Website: crate-barrel
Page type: payment
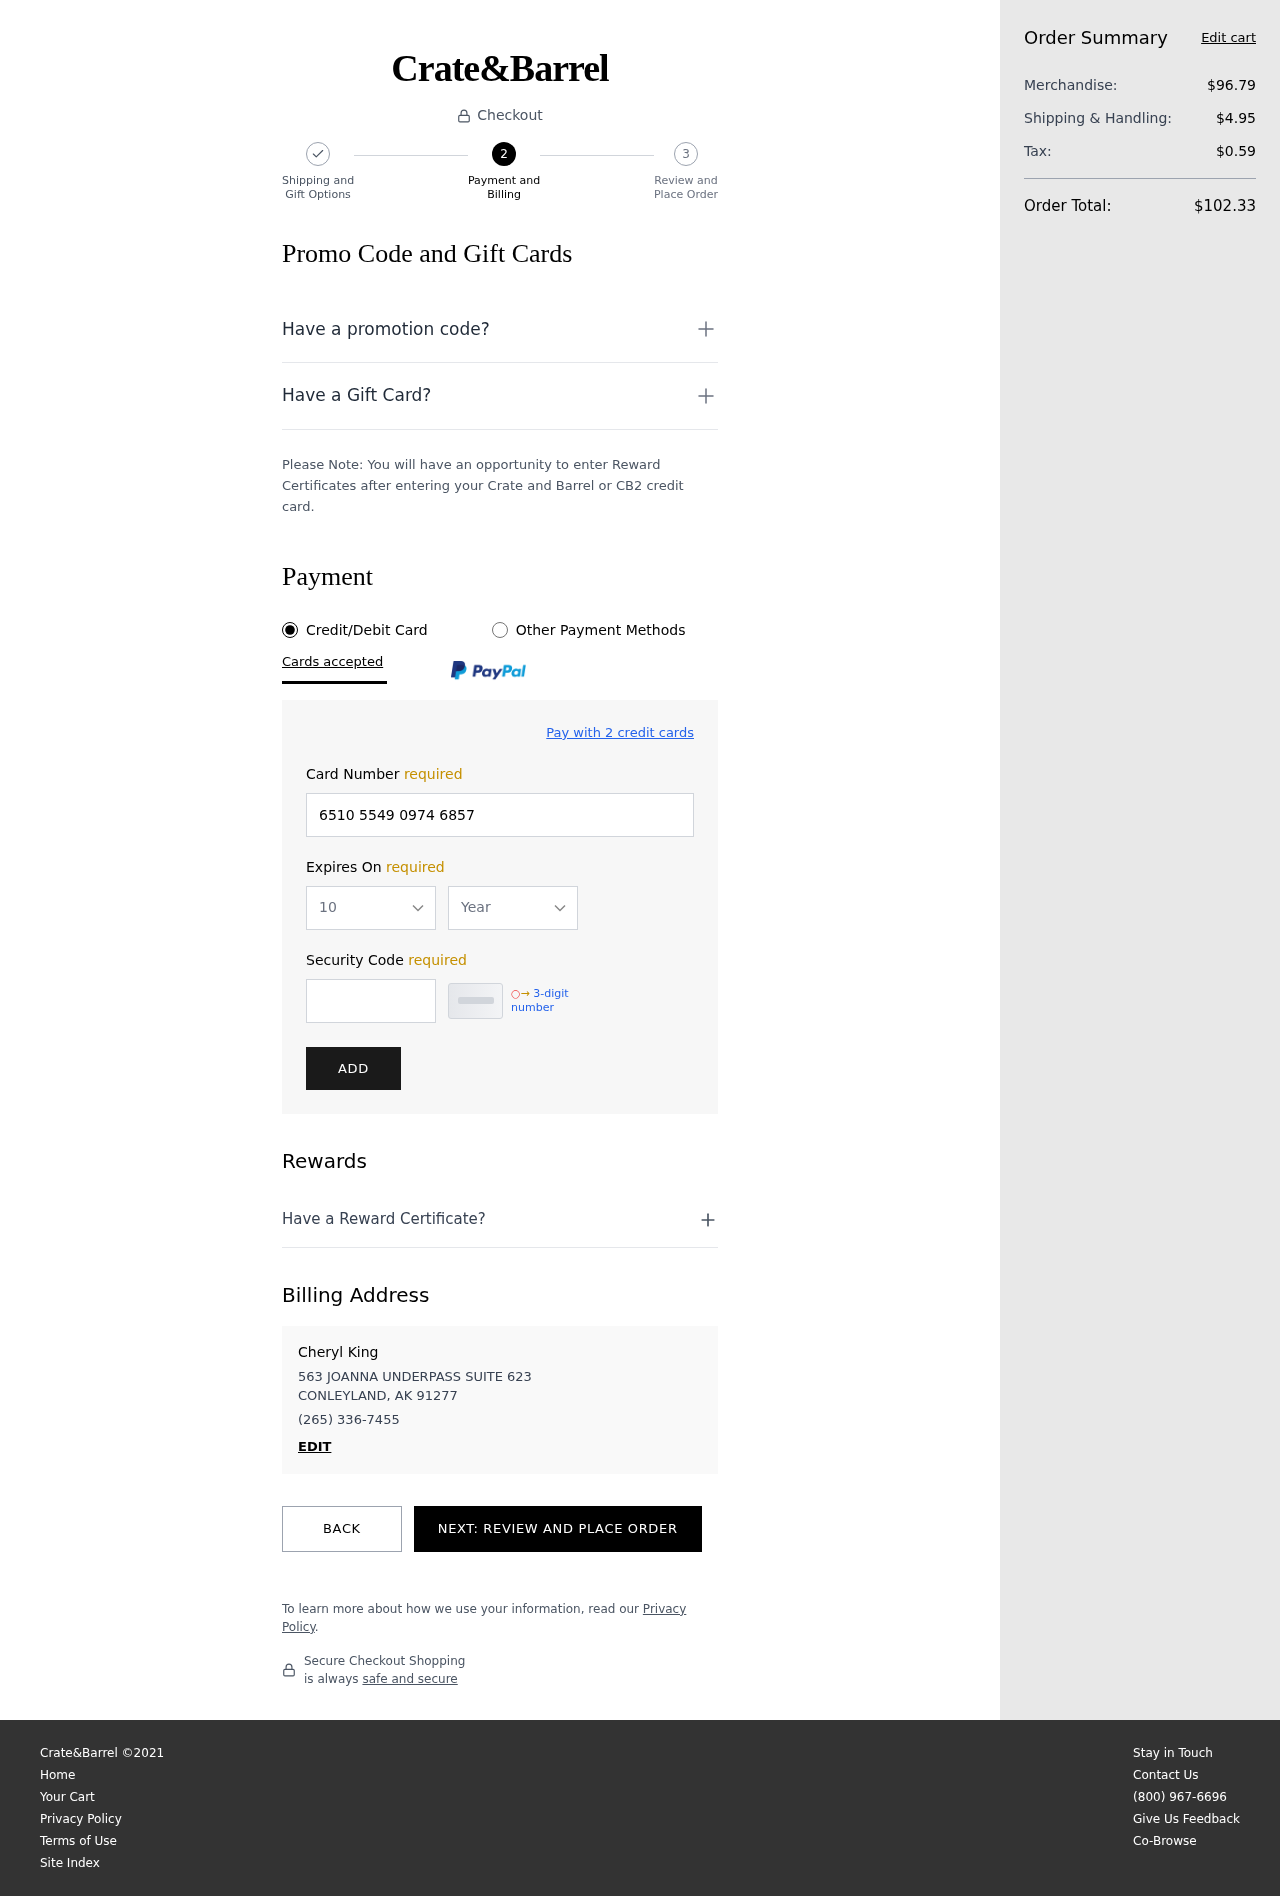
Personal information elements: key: PII_CARD_EXPIRY_MONTH
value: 10
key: PII_CARD_EXPIRY_YEAR
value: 30
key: PII_CITY_STATE_ZIP
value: CONLEYLAND, AK 91277
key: PII_FULLNAME
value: Cheryl King
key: PII_PHONE
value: (265) 336-7455
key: PII_STREET
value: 563 JOANNA UNDERPASS SUITE 623
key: PII_CARD_NUMBER
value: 6510 5549 0974 6857
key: PII_CARD_CVV
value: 691
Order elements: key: ORDER_SUBTOTAL
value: $96.79
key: ORDER_SHIPPING_COST
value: $4.95
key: ORDER_TAX
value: $0.59
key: ORDER_TOTAL
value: $102.33